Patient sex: M
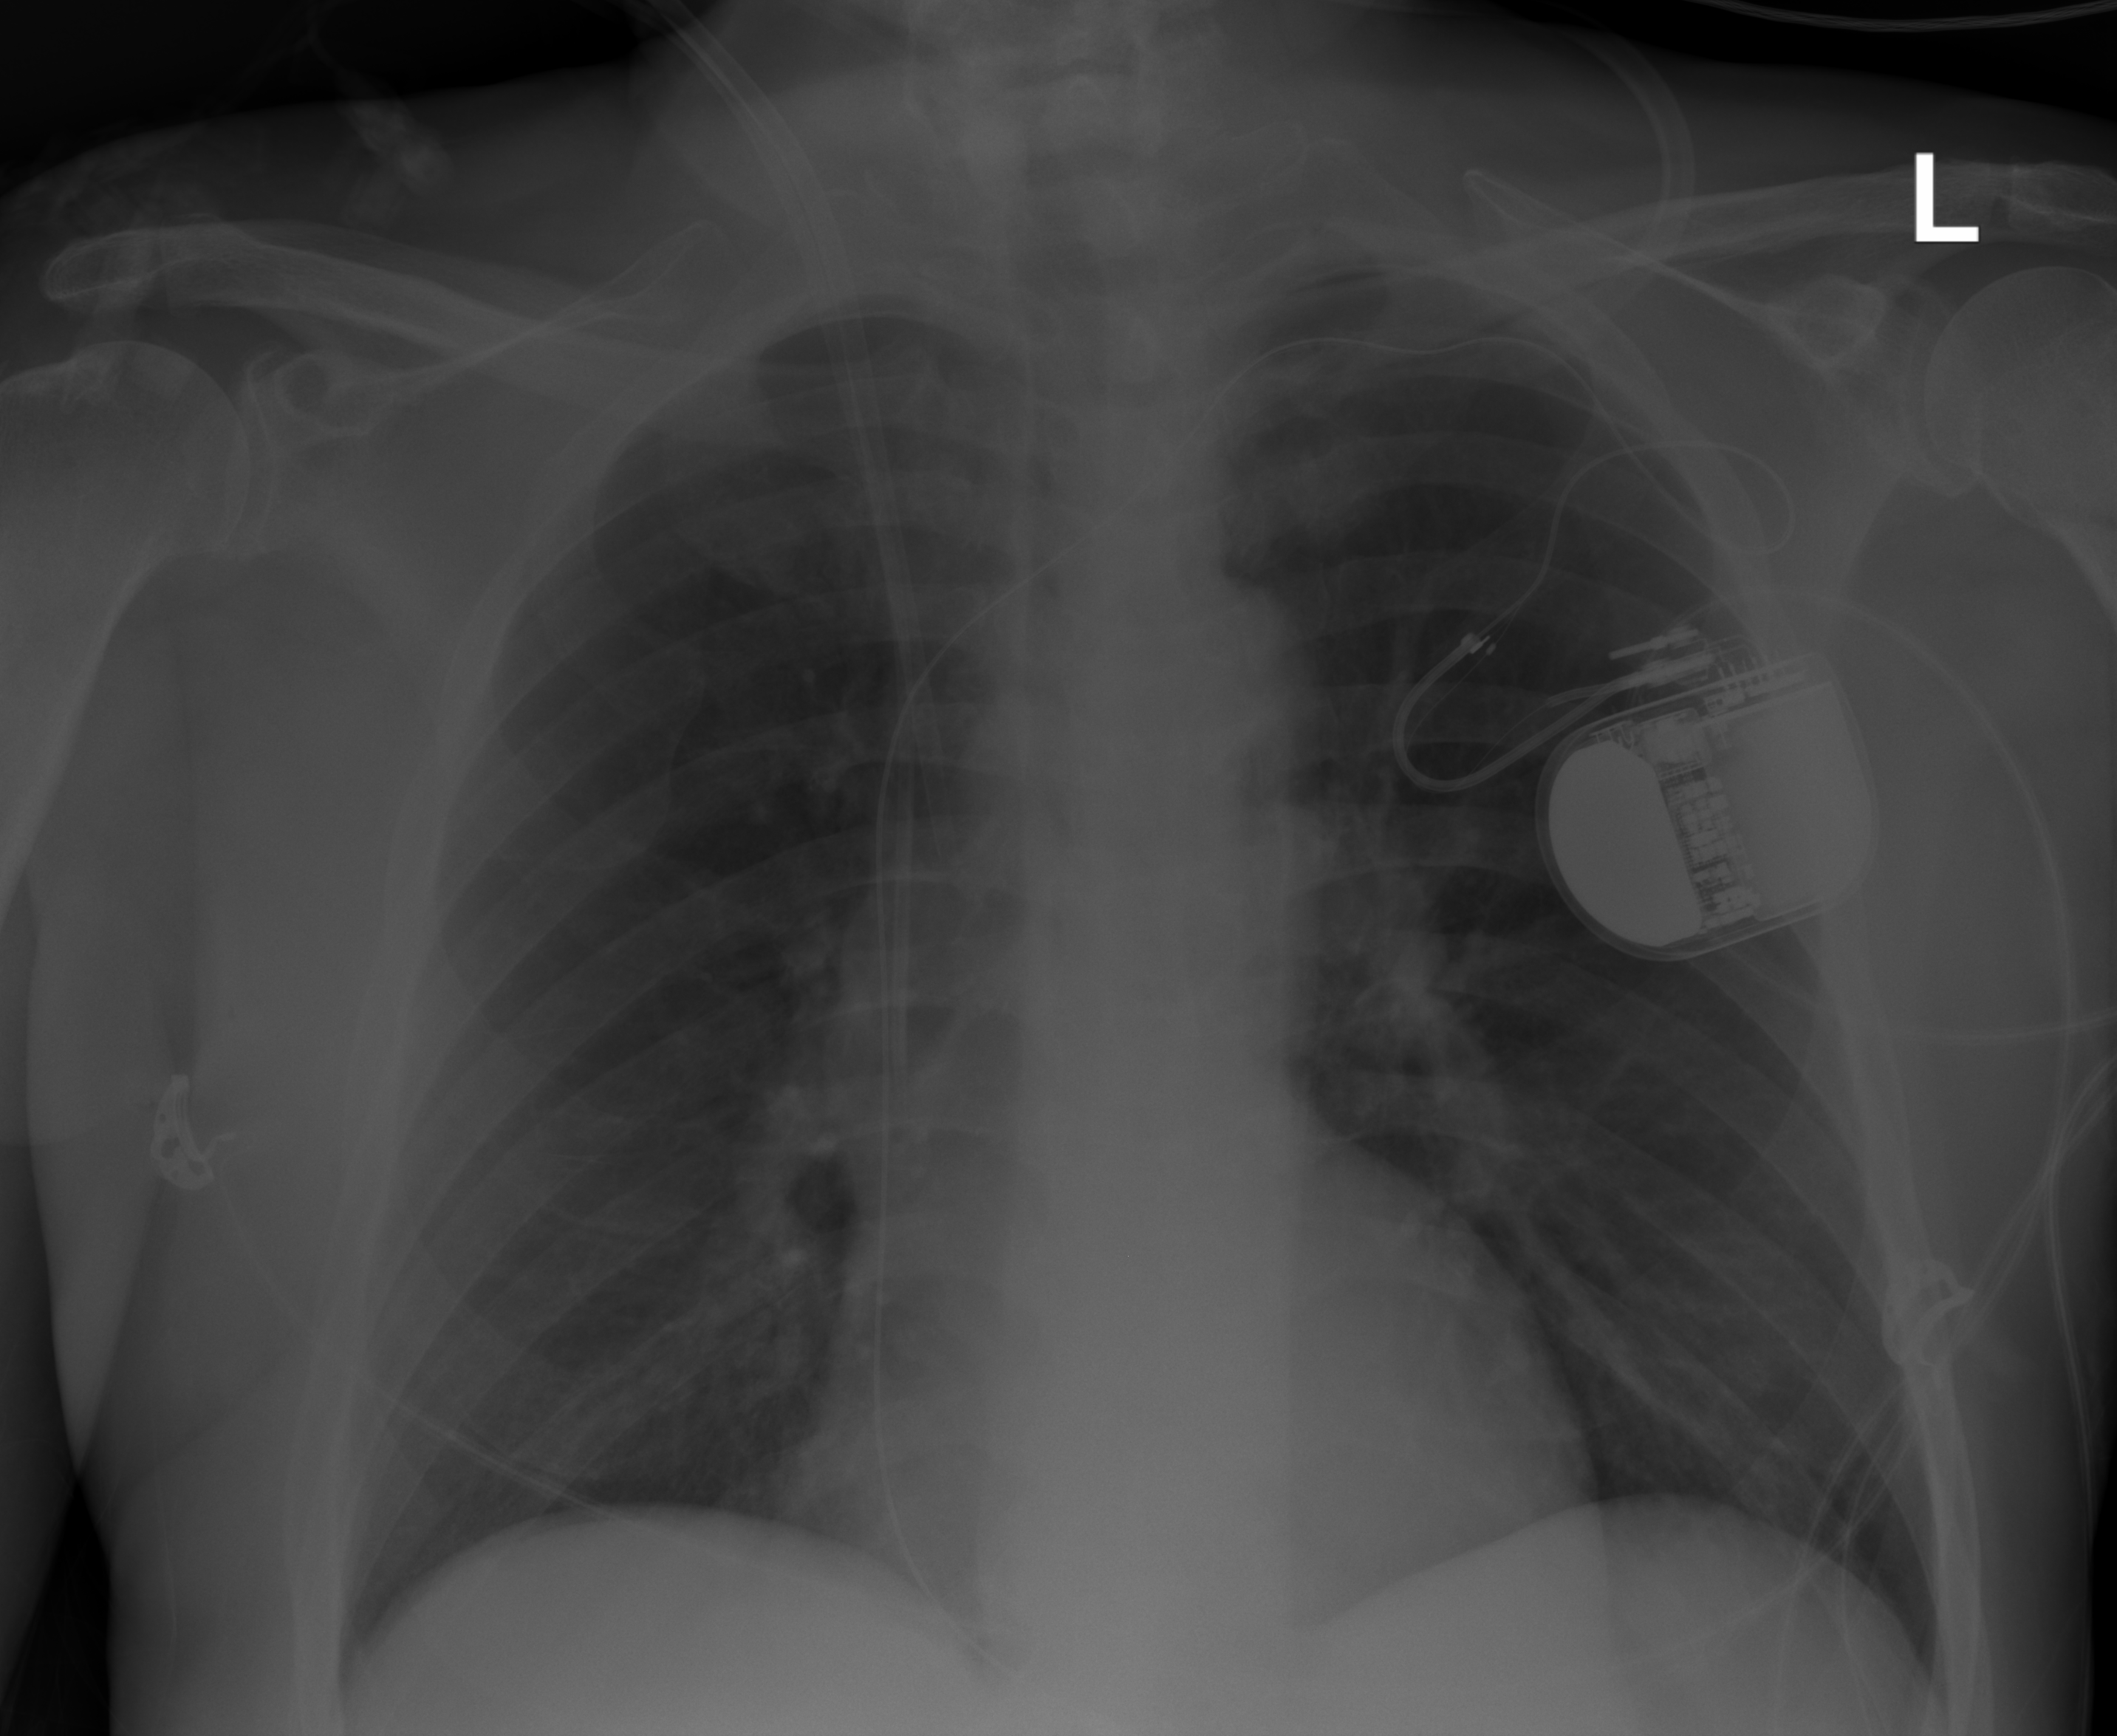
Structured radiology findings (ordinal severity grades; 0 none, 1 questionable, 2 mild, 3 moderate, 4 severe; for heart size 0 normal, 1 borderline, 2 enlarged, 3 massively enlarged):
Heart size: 0
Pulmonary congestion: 0
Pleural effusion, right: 0
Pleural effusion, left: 0
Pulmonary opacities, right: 0
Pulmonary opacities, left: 0
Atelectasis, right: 0
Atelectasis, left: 2